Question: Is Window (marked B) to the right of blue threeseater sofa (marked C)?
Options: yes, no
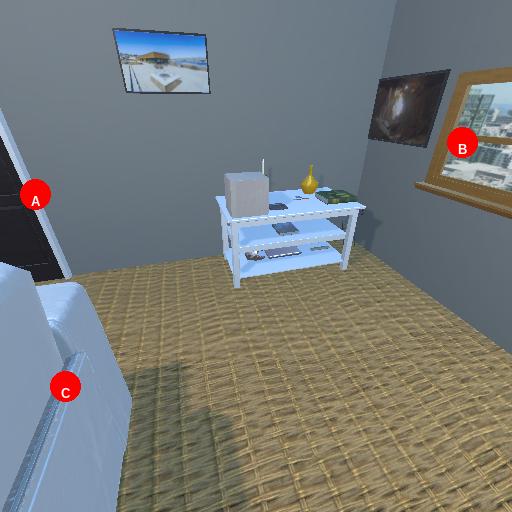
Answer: yes